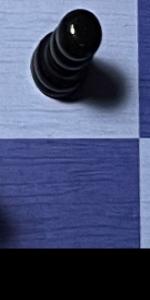
Label: Empty